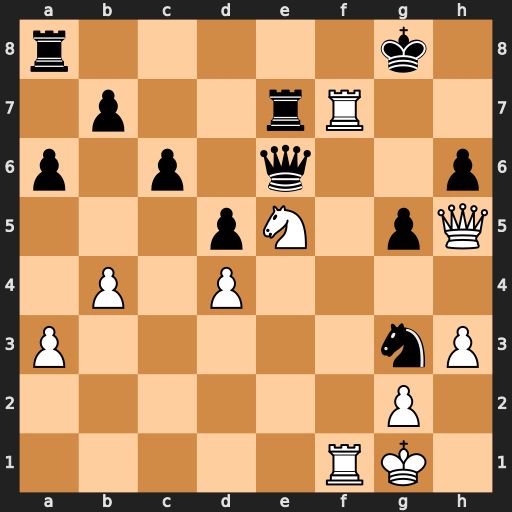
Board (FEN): r5k1/1p2rR2/p1p1q2p/3pN1pQ/1P1P4/P5nP/6P1/5RK1
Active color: w
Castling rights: -
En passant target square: -
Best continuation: Rxe7 Nxh5 Rxe6